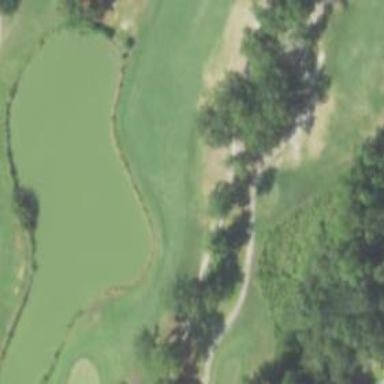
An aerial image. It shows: Water hazard in golf course. The hazard is natural water feature.